The image folds the raw vibration samples of a bearing signal into a 2-D grayscale square (signal-to-image encoding). Determine the bearing's health state. Answer with exactly one of: normal, inner_race, outer_race, ball.
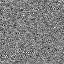
Answer: normal